Question: I have 16 checkboxes in my view, and I want each one of them bound to an element in a bool array (or BitArray) in the model.
If I try to do this, after submitting the form the controller only gets the first 4 elements of the array (correct values though), so then I tried to allocate more space in the constructor of the model but then the controller would never even get called. Is there any way I can get this to work, or do I need a bool variable for each checkbox?
The array:
'''
public bool[] ActiveSettings { get; set; }
'''
View:
'''
<p><b>Active Settings:</b></p>
<div style="float:left">
@Html.CheckBoxFor(model => model.NetworkSettings.ActiveSettings[0]) val0<br />
@Html.CheckBoxFor(model => model.NetworkSettings.ActiveSettings[1]) val1<br />
@Html.CheckBoxFor(model => model.NetworkSettings.ActiveSettings[2]) val2<br />
@Html.CheckBoxFor(model => model.NetworkSettings.ActiveSettings[3]) val3<br />
@Html.CheckBoxFor(model => model.NetworkSettings.ActiveSettings[5]) val4<br />
@Html.CheckBoxFor(model => model.NetworkSettings.ActiveSettings[6]) val5<br />
@*etc..*@
</div>
'''
Here's a screenshot of the debugger in the controller (Should be bool[16]):

I tested the same thing with an array of integers using Html.EditorFor, and it worked just fine.
Thanks!
So what I ended up doing is setting those hidden fields like this:
'''
@Html.CheckBoxFor(model => model.NetworkSettings.ActiveSettings[0]) val0<br />
@Html.Hidden("NetworkSettings.ActiveSettings[0]",false)
@Html.CheckBoxFor(model => model.NetworkSettings.ActiveSettings[1]) val1<br />
@Html.Hidden("NetworkSettings.ActiveSettings[1]",false)
'''
etc...
Here's a weird note though: I have 16 checkboxes, all I had to do was set hidden fields for the first 5, and then magically all 16 of them worked.
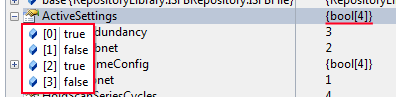
Answer: what is the rendered html for 'Checkboxfor'? and is the 5th check box unchecked? a checkbox is only submitted in the form collection if the value is true. if the value is false it's just not sent. MS MVC requires a non-breaking zero-based index of values for an array.
So if options 1-4 are checked, option 5 is unchecked and options 6-16 are checked only 1-4 hydrated into the view model. 5 is not part of the forms collection and 6-16 are ignored.
to resolve this a hidden field with the same name as the checkbox needs to be submitted as well. the hidden field has a value of false. The modelbinder will use the checkbox value first. if it's not present the default value of 'false' was submitted and will be used. the markup looks like this
'''
<input type="checkbox" id="networksettings_activesettings_4" name="networksettings.activesettings[4]" value="true" />
<input type="hidden" id="networksettings_activesettings_4_hidden" name="networksettings.activesettings[4]" value="false" />
'''